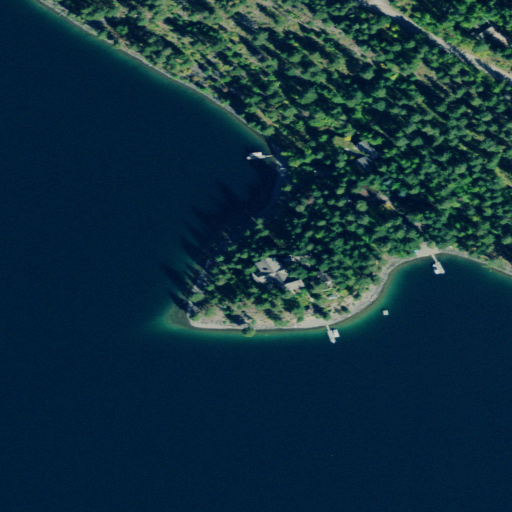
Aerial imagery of cape in Montana named Eagle Point containing open water, evergreen forest, open development, low intensity development, grassland, and medium intensity development